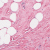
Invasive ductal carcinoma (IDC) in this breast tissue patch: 1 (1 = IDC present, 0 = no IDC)